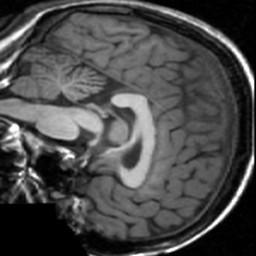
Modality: T1w
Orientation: sagittal
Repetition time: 0.008948 s
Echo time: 0.001784 s